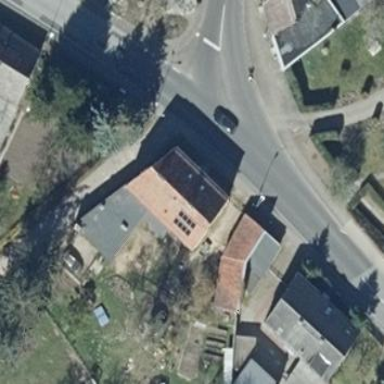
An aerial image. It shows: Gabled building.